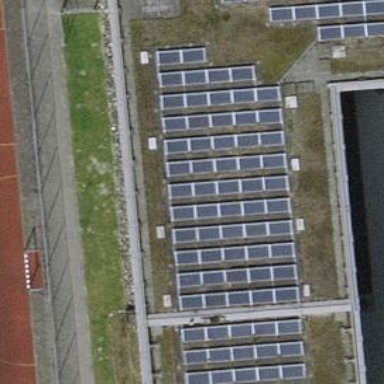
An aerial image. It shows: Solar power generator using photovoltaic panels.